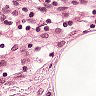
Metastatic tissue present: no